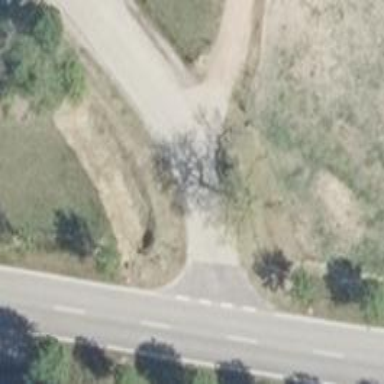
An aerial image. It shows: Emergency access point on the road.